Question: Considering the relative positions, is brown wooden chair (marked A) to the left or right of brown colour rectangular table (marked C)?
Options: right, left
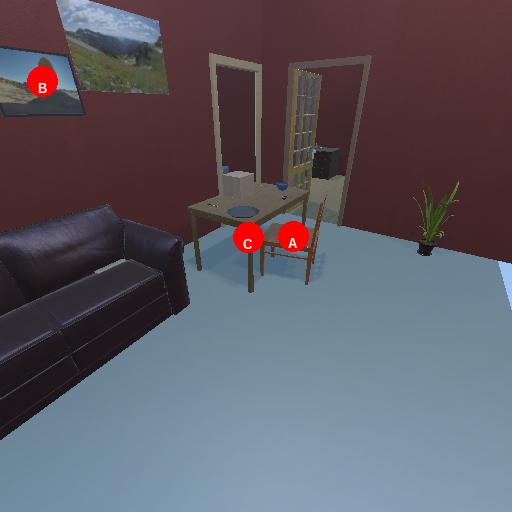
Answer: right